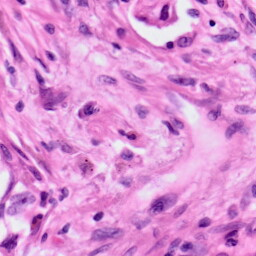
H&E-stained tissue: Lung